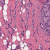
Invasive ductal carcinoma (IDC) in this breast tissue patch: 0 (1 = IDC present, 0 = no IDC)